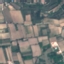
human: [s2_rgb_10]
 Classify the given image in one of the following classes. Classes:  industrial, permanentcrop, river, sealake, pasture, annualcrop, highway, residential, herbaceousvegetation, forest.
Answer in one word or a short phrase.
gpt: PermanentCrop